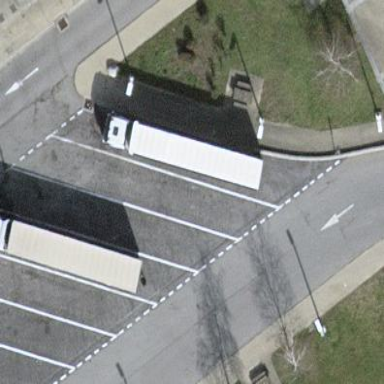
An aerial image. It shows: Parking space designated for heavy goods vehicles.